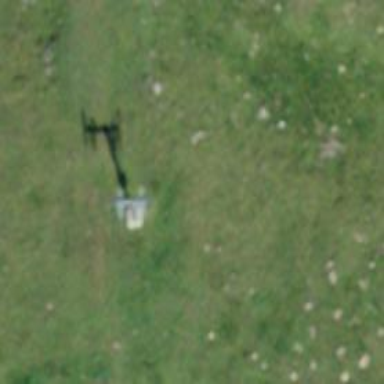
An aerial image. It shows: Pylon for aerialway.